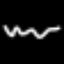
Label: squiggle